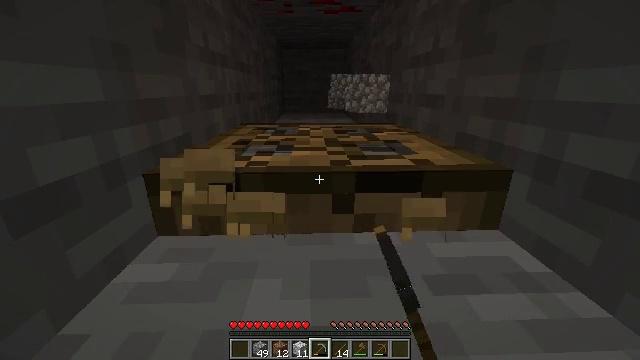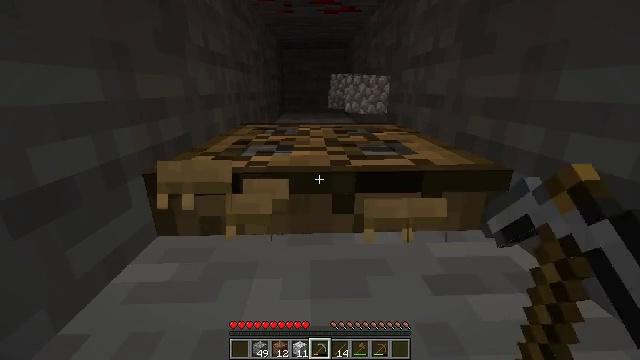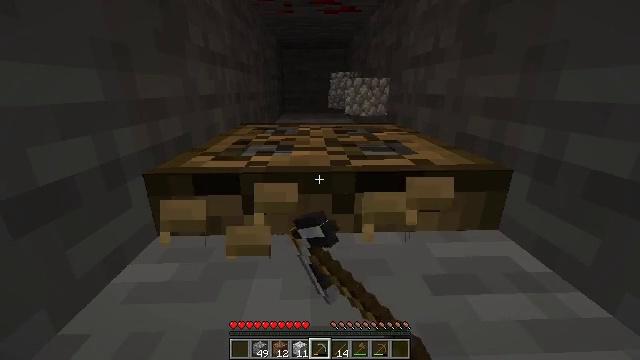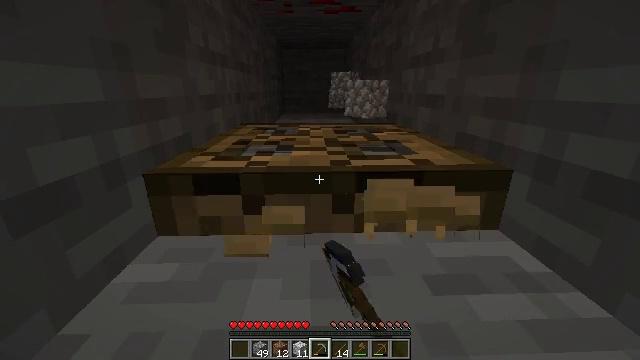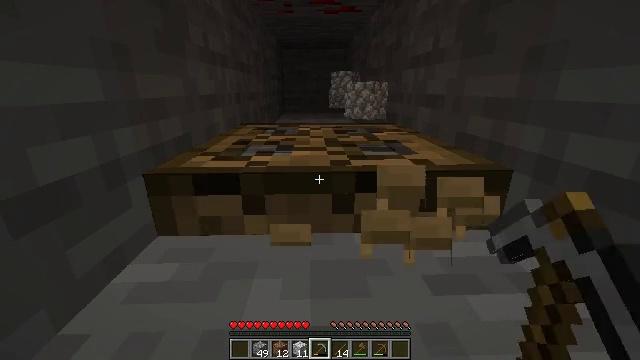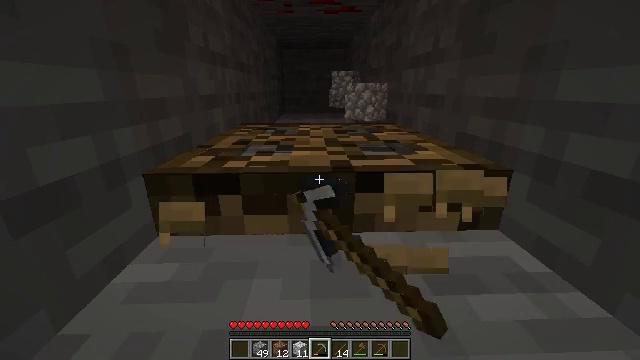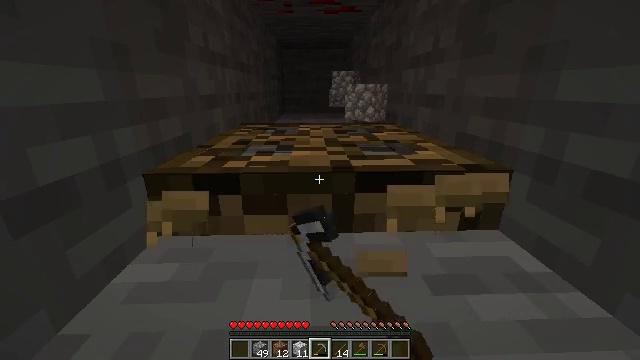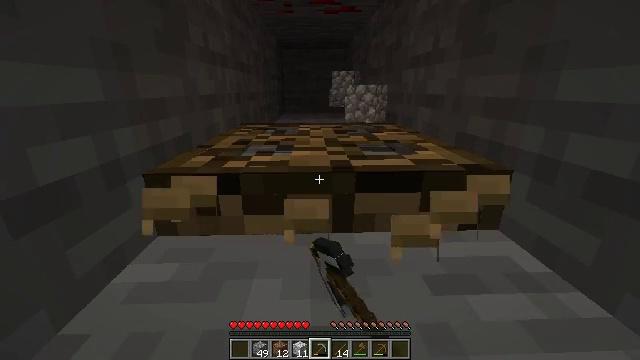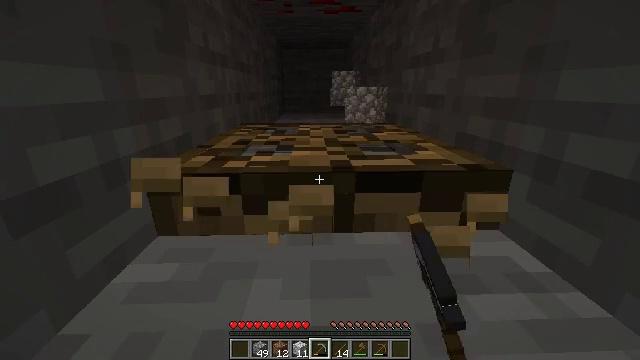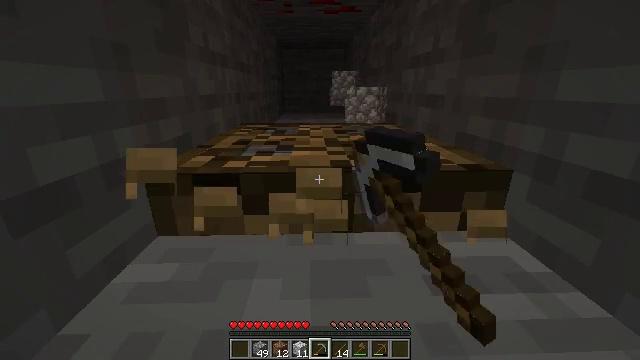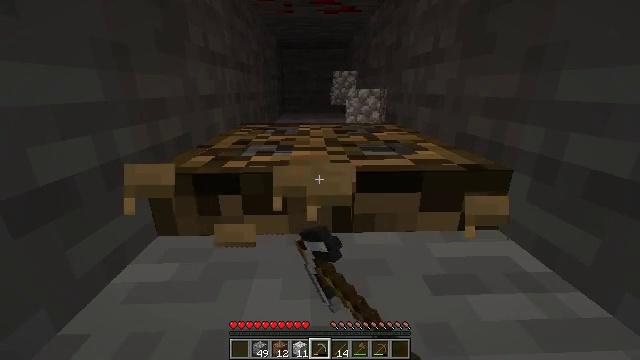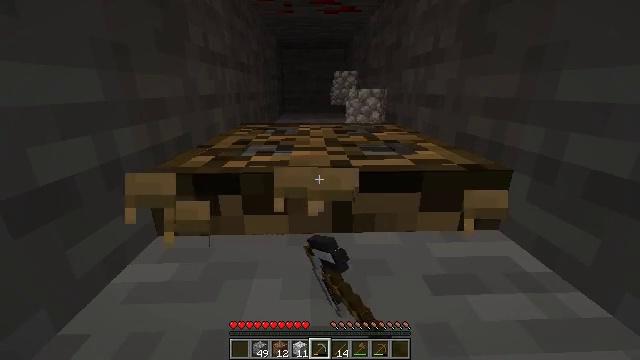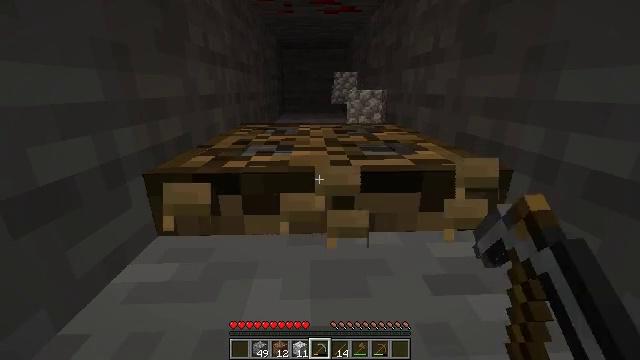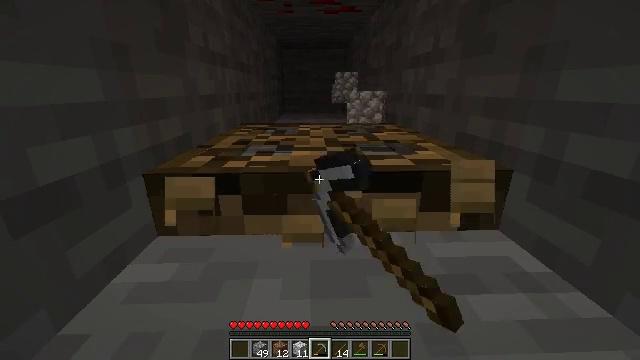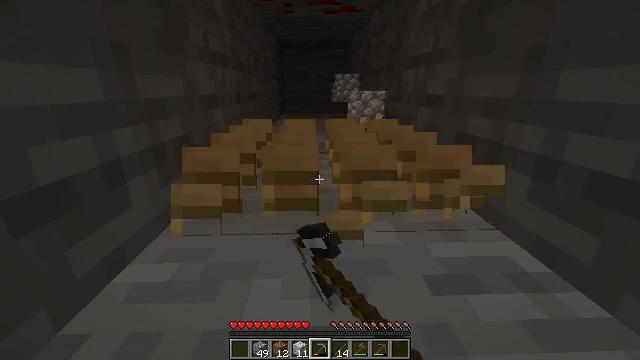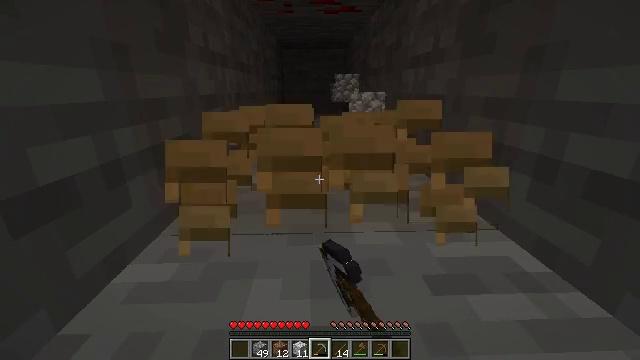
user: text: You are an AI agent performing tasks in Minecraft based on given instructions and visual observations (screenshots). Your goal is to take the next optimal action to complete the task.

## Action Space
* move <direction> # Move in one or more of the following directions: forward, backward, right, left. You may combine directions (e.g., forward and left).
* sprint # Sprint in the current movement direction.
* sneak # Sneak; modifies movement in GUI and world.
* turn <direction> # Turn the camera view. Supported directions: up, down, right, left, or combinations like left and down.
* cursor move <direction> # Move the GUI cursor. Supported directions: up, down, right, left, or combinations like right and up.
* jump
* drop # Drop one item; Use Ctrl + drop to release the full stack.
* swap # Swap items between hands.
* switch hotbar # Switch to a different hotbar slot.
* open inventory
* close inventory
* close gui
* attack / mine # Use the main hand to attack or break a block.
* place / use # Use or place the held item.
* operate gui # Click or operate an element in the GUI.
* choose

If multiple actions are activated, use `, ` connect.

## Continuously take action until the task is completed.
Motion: motion action
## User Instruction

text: Attack the oak trapdoor to recycle it.
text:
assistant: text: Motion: attack / mine
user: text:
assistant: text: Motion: attack / mine
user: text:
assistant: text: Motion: attack / mine
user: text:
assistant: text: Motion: attack / mine
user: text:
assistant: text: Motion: attack / mine
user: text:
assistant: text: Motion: attack / mine
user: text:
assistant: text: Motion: attack / mine
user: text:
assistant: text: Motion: attack / mine
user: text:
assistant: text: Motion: attack / mine
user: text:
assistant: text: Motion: attack / mine
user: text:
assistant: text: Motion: attack / mine
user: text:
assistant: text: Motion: attack / mine
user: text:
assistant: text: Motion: attack / mine
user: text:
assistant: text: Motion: attack / mine
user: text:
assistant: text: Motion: attack / mine
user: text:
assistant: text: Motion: attack / mine
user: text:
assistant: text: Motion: attack / mine
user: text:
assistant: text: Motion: attack / mine
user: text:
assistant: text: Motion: attack / mine